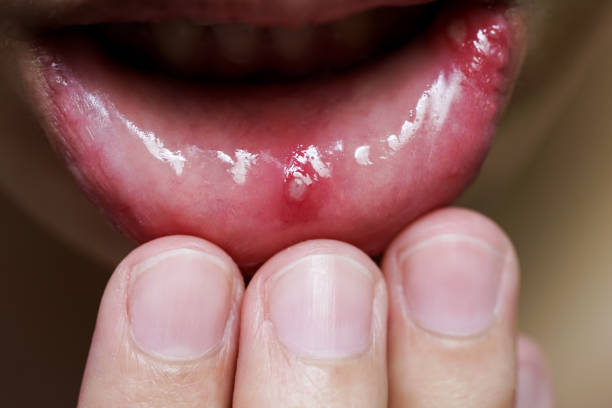
Condition: Mouth Ulcer